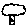
Label: tree